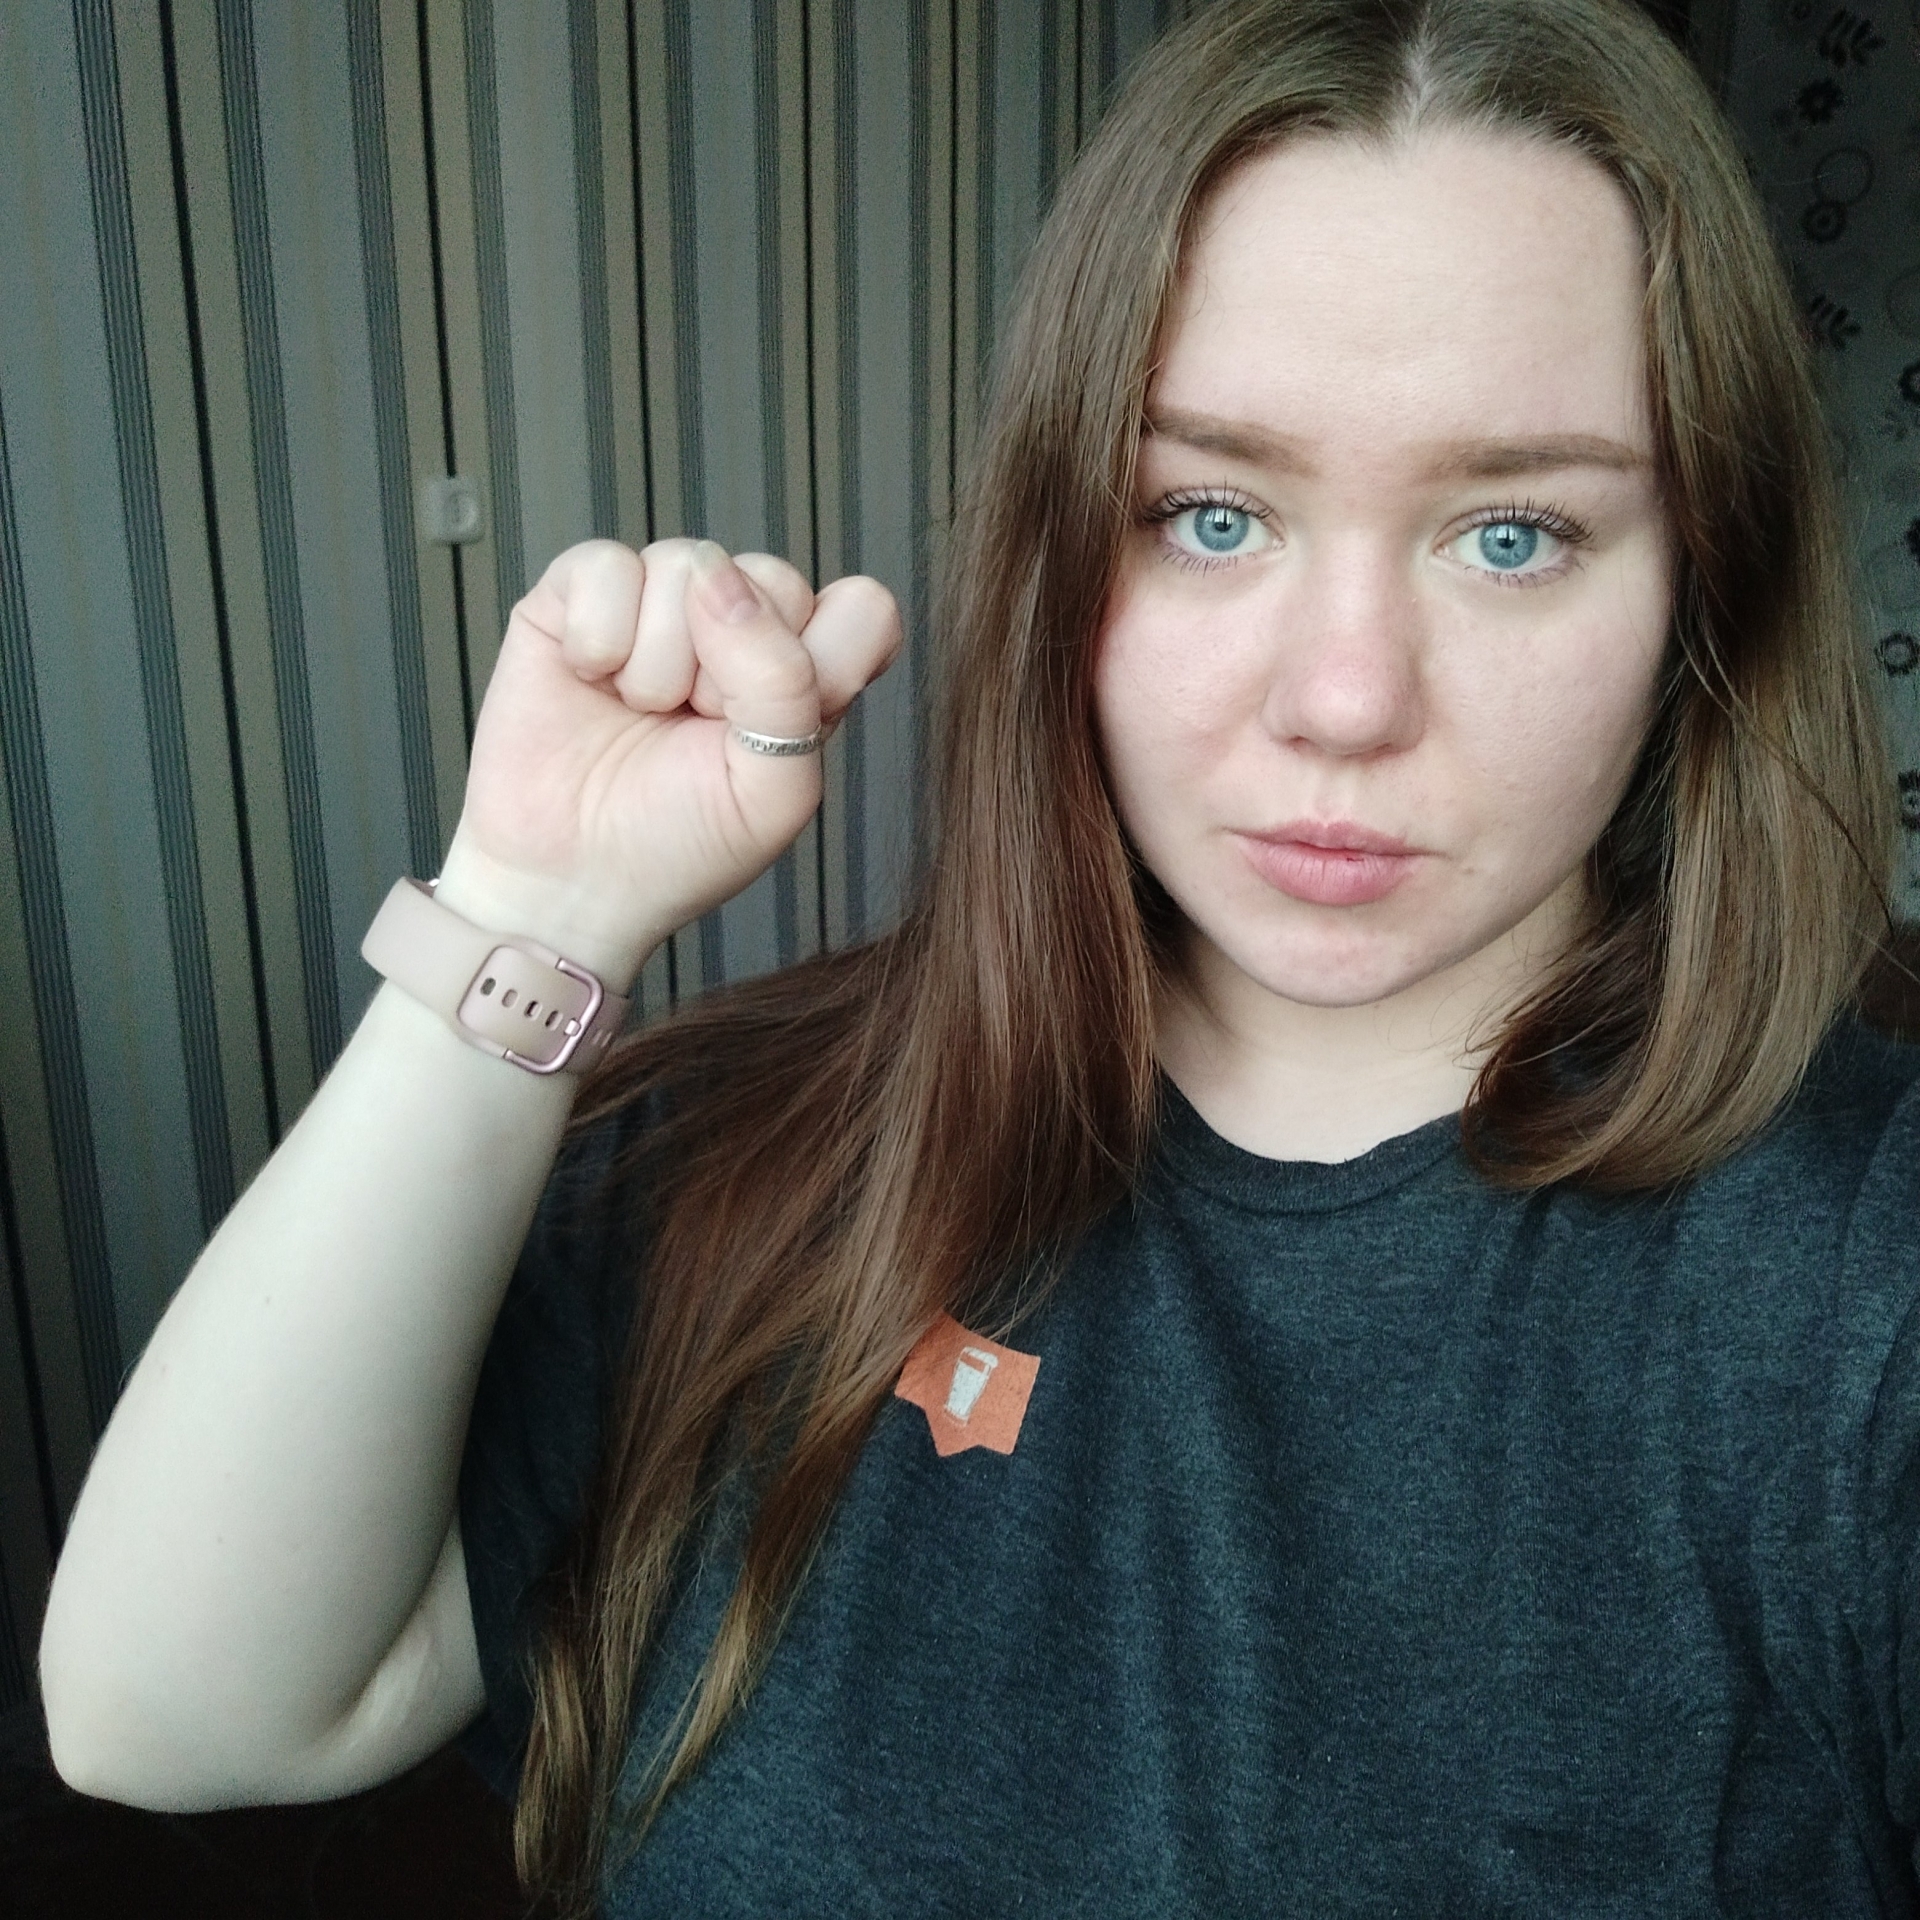
Label: clear